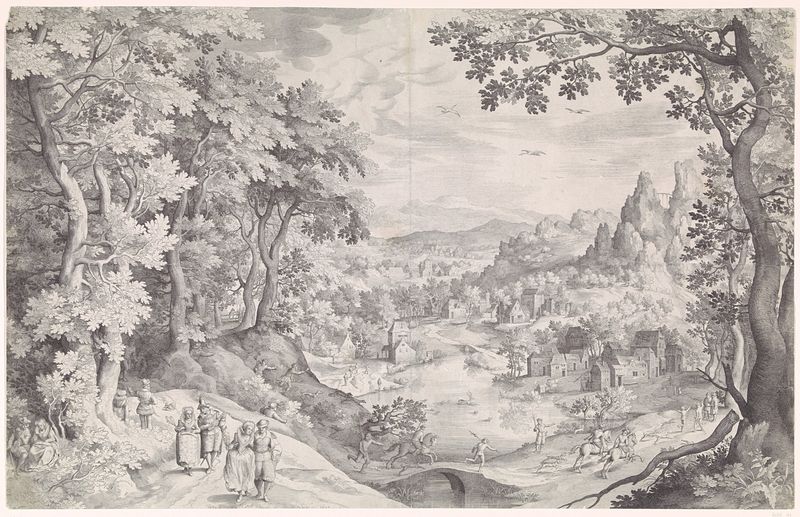
Titel: Landschap met hertenjacht
Künstler: Nicolaes de Bruyn
Standort: Amsterdam
Institution: Rijksmuseum
Schlagwörter: arbres, mur, image